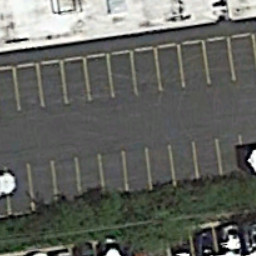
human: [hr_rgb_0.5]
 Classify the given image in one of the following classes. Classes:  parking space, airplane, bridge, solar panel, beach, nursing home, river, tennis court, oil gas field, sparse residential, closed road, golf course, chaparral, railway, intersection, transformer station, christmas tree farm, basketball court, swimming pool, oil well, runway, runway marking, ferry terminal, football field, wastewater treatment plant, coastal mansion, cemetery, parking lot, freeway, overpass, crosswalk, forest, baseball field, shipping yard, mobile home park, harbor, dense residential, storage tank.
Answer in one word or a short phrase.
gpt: parking space